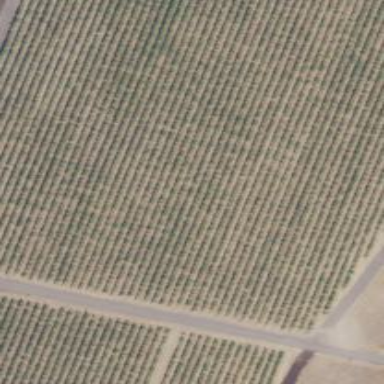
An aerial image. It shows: Vineyard with grape crops.